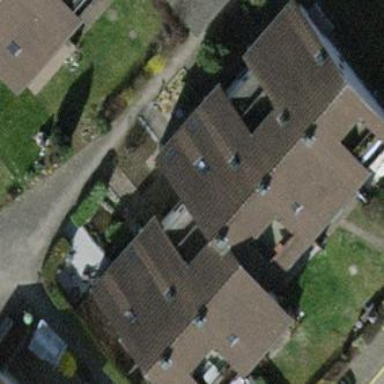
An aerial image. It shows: Terrace building.